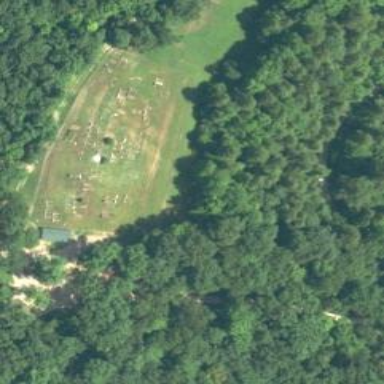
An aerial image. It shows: Graveyard.